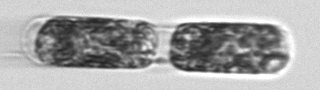
Label: Hemiaulus